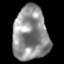
Tissue: lung
Cell type: Epithelial cells
Senescence score: 0.1841
Nuclear area (px): 1846
Mean DAPI intensity: 144.291